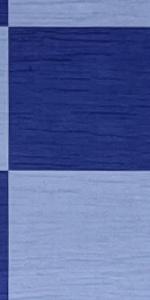
Label: Empty